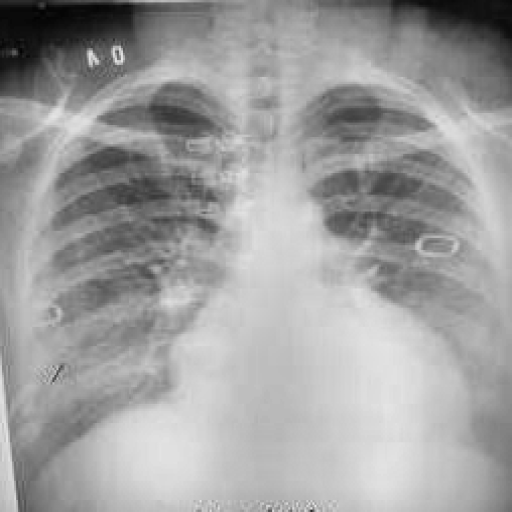
Finding: TUBERCULOSIS